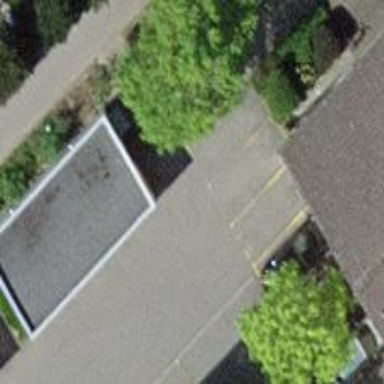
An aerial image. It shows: Group of garages.